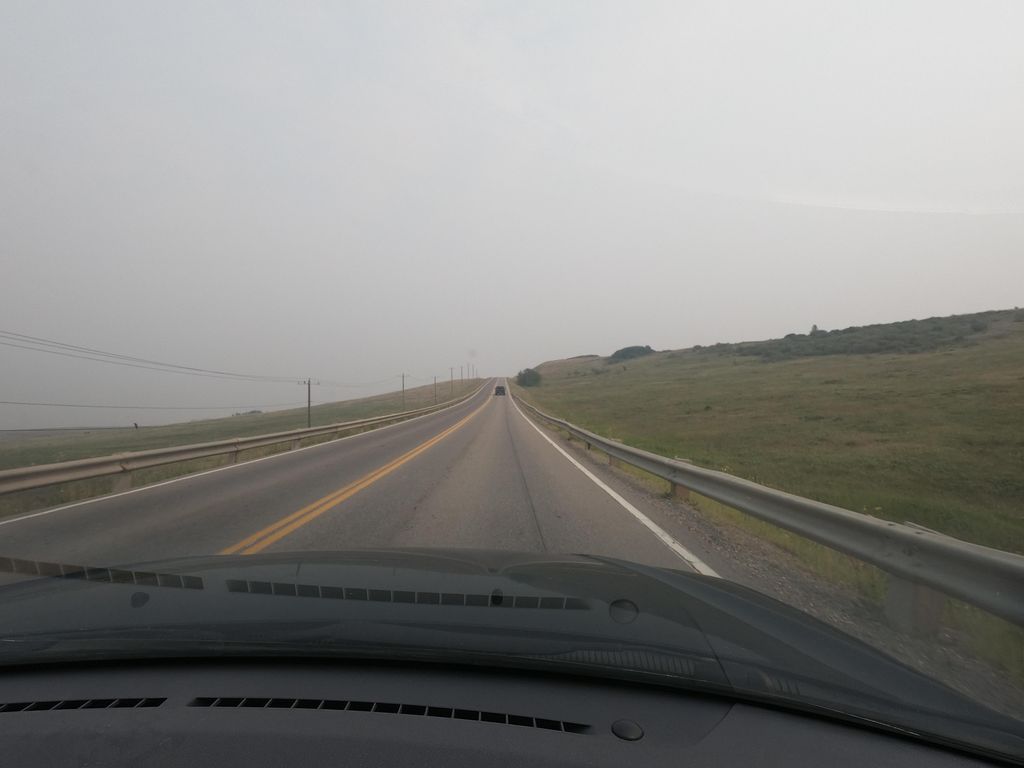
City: calgary